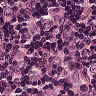
Metastatic tissue present: yes